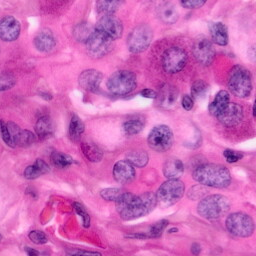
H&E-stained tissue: Pancreatic